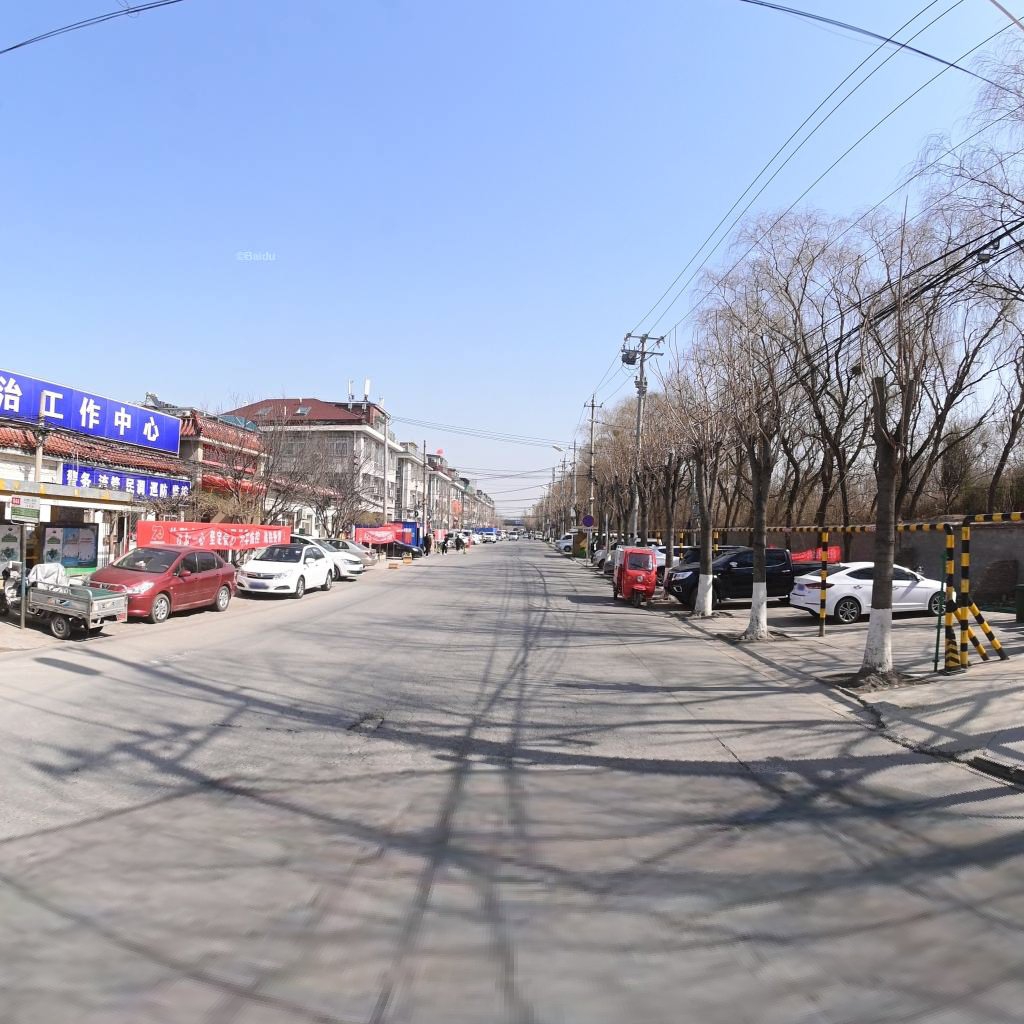
Region: Chaoyang
Road damage annotations: longitudinal crack, pothole, alligator crack